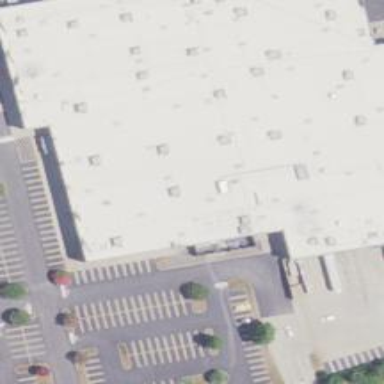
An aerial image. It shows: Wholesale shop within building.